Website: lowes
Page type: customer-info-address
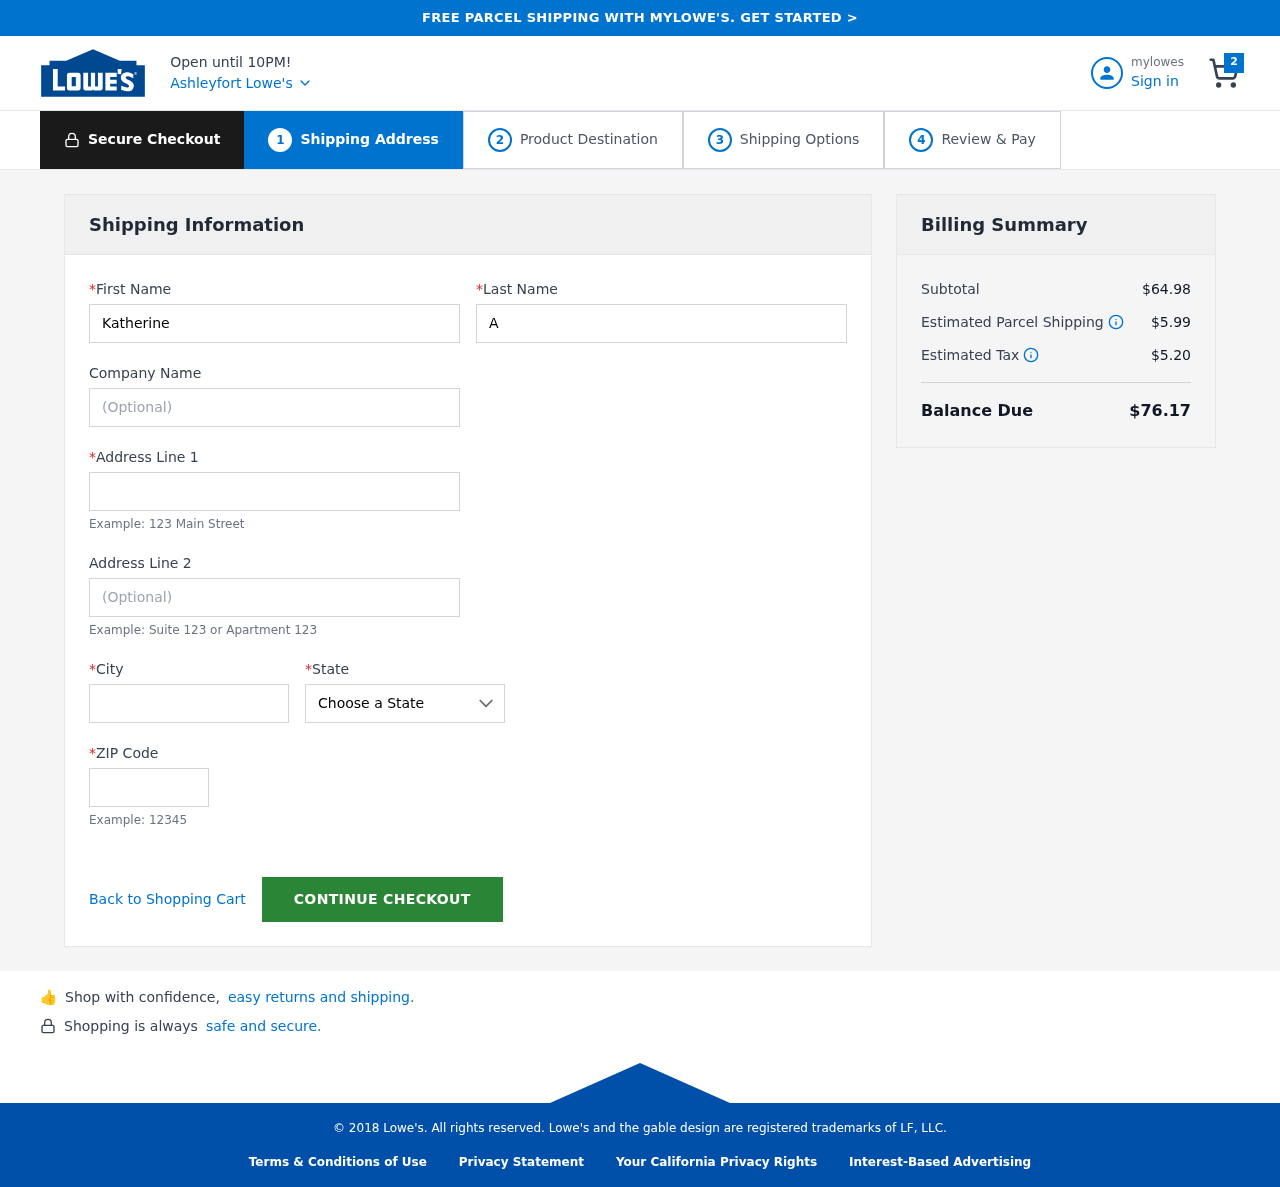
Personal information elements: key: PII_CITY
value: Ashleyfort
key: PII_COMPANY
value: Allen, Lewis and Williams
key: PII_FIRSTNAME
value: Katherine
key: PII_LASTNAME
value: Alvarez
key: PII_POSTCODE
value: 12802
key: PII_STATE
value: Nevada
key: PII_STREET
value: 641 Kelly Locks Suite 774
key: PII_STREET2
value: Apt. 000
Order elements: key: ORDER_NUM_ITEMS
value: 2
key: ORDER_SUBTOTAL
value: $64.98
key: ORDER_SHIPPING_COST
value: $5.99
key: ORDER_TAX
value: $5.20
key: ORDER_TOTAL
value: $76.17